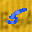
Label: 5